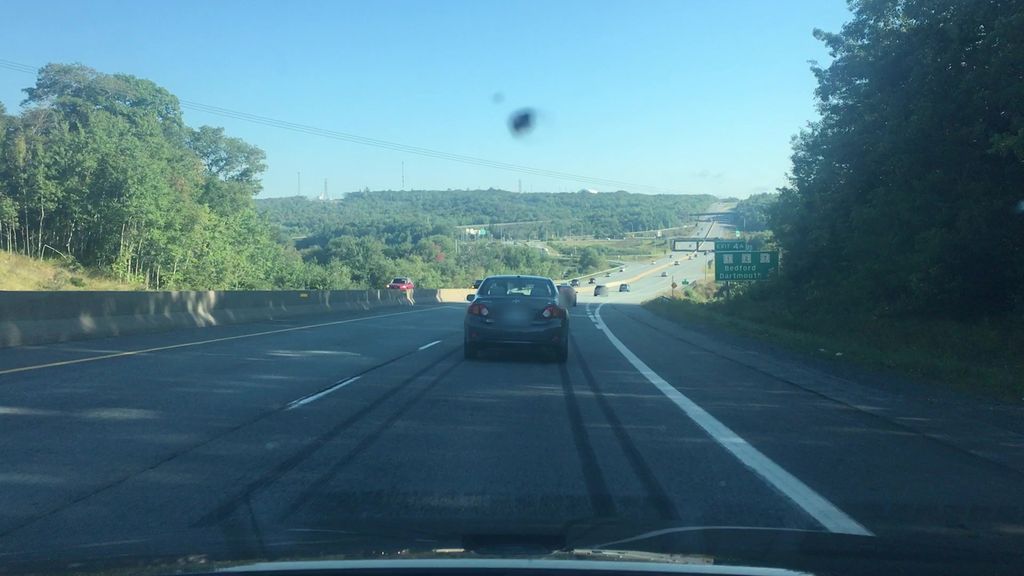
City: halifax